Question: Using the code shown at <URL> I seem to be getting a grey overlay on every frame I try and output from any number of different sketchs? The grey bar overlay seems to grow as the more frame are saved. Has anyone else experienced this? Have I done something incorrect?

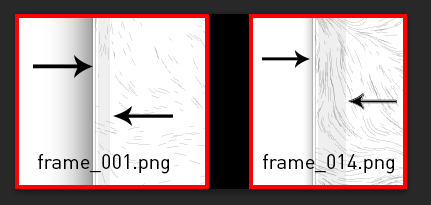
Answer: The code that is doing this gray area in your sketch is this:
'''
if (xport < 100) {
line(xport, 0, xport, 100);
xport = xport + 1;
}
'''
I don't exactly know what you wanted to do, but its drawing a vertical line with xport as x and from 0 to 100 as y